Question: i am picking list of names from database, according to scenario each name exists many times in database, That's ok. Now i have filled a DROPDOWNLIST with those names but in drop down list each name appears several times:

but i want to display each name 1 time in DROPDOWN. I have used distict() but not working.
USING MVC 3, Linq to SQL
Controller:
'''
namespace EmployeeAttendance_app.Controllers
{
public class HomeController : Controller
{
EmployeeAtdDataContext DataContext = new EmployeeAtdDataContext();
public ActionResult Index()
{
ViewBag.Message = "Precise Technology Consultants";
//var EmployeeAtd = DataContext.GetAttendance_Sp();
IEnumerable<GetAtdRecord_SpResult> EmployeeAtd = DataContext.GetAtdRecord_Sp(null).ToList();
var names = (from n in DataContext.EmployeeAtds select n).Distinct();
//ViewData["EmplID"] = new SelectList(names, "EmplID", "EmplName");
return View(EmployeeAtd);
}
public ActionResult ddl()
{
var names = (from n in DataContext.EmployeeAtds select n).Distinct();
ViewData["EmplID"] = new SelectList(names, "EmplID", "EmplName");
return View();
}
public ActionResult showDDL(string EmplID)
{
ViewBag.EmplID = EmplID;
return View();
}
public ActionResult About()
{
return View();
}
'''
Views:
'''
@{
ViewBag.Title = "ddl";
}
<h2>ddl</h2>
@using (Html.BeginForm("showDDL", "Home", FormMethod.Get))
{
<fieldset>
Employers
@Html.DropDownList("EmplID", "Select Name")
<p>
<input type="submit" value="Submit" />
</p>
</fieldset>
}
'''
ModeL
'''
amespace EmployeeAttendance_app.Models
{
using System.Data.Linq;
using System.Data.Linq.Mapping;
using System.Data;
using System.Collections.Generic;
using System.Reflection;
using System.Linq;
using System.Linq.Expressions;
using System.ComponentModel;
using System;
[global::System.Data.Linq.Mapping.DatabaseAttribute(Name="a1")]
public partial class EmployeeAtdDataContext : System.Data.Linq.DataContext
{
private static System.Data.Linq.Mapping.MappingSource mappingSource = new AttributeMappingSource();
#region Extensibility Method Definitions
partial void OnCreated();
#endregion
public EmployeeAtdDataContext() :
base(global::System.Configuration.ConfigurationManager.ConnectionStrings["a1ConnectionString"].ConnectionString, mappingSource)
{
OnCreated();
}
public EmployeeAtdDataContext(string connection) :
base(connection, mappingSource)
{
OnCreated();
}
public EmployeeAtdDataContext(System.Data.IDbConnection connection) :
base(connection, mappingSource)
{
OnCreated();
}
public EmployeeAtdDataContext(string connection, System.Data.Linq.Mapping.MappingSource mappingSource) :
base(connection, mappingSource)
{
OnCreated();
}
public EmployeeAtdDataContext(System.Data.IDbConnection connection, System.Data.Linq.Mapping.MappingSource mappingSource) :
base(connection, mappingSource)
{
OnCreated();
}
public System.Data.Linq.Table<EmployeeAtd> EmployeeAtds
{
get
{
return this.GetTable<EmployeeAtd>();
}
}
[global::System.Data.Linq.Mapping.FunctionAttribute(Name="dbo.GetAtdRecord_Sp")]
public ISingleResult<GetAtdRecord_SpResult> GetAtdRecord_Sp([global::System.Data.Linq.Mapping.ParameterAttribute(Name="EmplID", DbType="Int")] System.Nullable<int> emplID)
{
IExecuteResult result = this.ExecuteMethodCall(this, ((MethodInfo)(MethodInfo.GetCurrentMethod())), emplID);
return ((ISingleResult<GetAtdRecord_SpResult>)(result.ReturnValue));
}
}
[global::System.Data.Linq.Mapping.TableAttribute(Name="dbo.V_EmployeeAtd")]
public partial class EmployeeAtd
{
private string _EmplID;
private string _EmplName;
private string _RecDate;
private string _RecTime;
private string _DeptName;
public EmployeeAtd()
{
}
[global::System.Data.Linq.Mapping.ColumnAttribute(Storage="_EmplID", DbType="Char(8) NOT NULL", CanBeNull=false)]
public string EmplID
{
get
{
return this._EmplID;
}
set
{
if ((this._EmplID != value))
{
this._EmplID = value;
}
}
}
[global::System.Data.Linq.Mapping.ColumnAttribute(Storage="_EmplName", DbType="NVarChar(40) NOT NULL", CanBeNull=false)]
public string EmplName
{
get
{
return this._EmplName;
}
set
{
if ((this._EmplName != value))
{
this._EmplName = value;
}
}
}
[global::System.Data.Linq.Mapping.ColumnAttribute(Storage="_RecDate", DbType="Char(10)")]
public string RecDate
{
get
{
return this._RecDate;
}
set
{
if ((this._RecDate != value))
{
this._RecDate = value;
}
}
}
[global::System.Data.Linq.Mapping.ColumnAttribute(Storage="_RecTime", DbType="Char(5)")]
public string RecTime
{
get
{
return this._RecTime;
}
set
{
if ((this._RecTime != value))
{
this._RecTime = value;
}
}
}
[global::System.Data.Linq.Mapping.ColumnAttribute(Storage="_DeptName", DbType="NVarChar(50)")]
public string DeptName
{
get
{
return this._DeptName;
}
set
{
if ((this._DeptName != value))
{
this._DeptName = value;
}
}
}
}
public partial class GetAtdRecord_SpResult
{
private string _EmplID;
private string _EmplName;
private string _InTime;
private string _OutTime;
private string _DateVisited;
private string _TimeWorked;
private string _OverTime;
public GetAtdRecord_SpResult()
{
}
[global::System.Data.Linq.Mapping.ColumnAttribute(Storage="_EmplID", DbType="Char(8) NOT NULL", CanBeNull=false)]
public string EmplID
{
get
{
return this._EmplID;
}
set
{
if ((this._EmplID != value))
{
this._EmplID = value;
}
}
}
[global::System.Data.Linq.Mapping.ColumnAttribute(Storage="_EmplName", DbType="NVarChar(40) NOT NULL", CanBeNull=false)]
public string EmplName
{
get
{
return this._EmplName;
}
set
{
if ((this._EmplName != value))
{
this._EmplName = value;
}
}
}
[global::System.Data.Linq.Mapping.ColumnAttribute(Storage="_InTime", DbType="Char(5)")]
public string InTime
{
get
{
return this._InTime;
}
set
{
if ((this._InTime != value))
{
this._InTime = value;
}
}
}
[global::System.Data.Linq.Mapping.ColumnAttribute(Storage="_OutTime", DbType="Char(5)")]
public string OutTime
{
get
{
return this._OutTime;
}
set
{
if ((this._OutTime != value))
{
this._OutTime = value;
}
}
}
[global::System.Data.Linq.Mapping.ColumnAttribute(Storage="_DateVisited", DbType="Char(10) NOT NULL", CanBeNull=false)]
public string DateVisited
{
get
{
return this._DateVisited;
}
set
{
if ((this._DateVisited != value))
{
this._DateVisited = value;
}
}
}
[global::System.Data.Linq.Mapping.ColumnAttribute(Storage="_TimeWorked", DbType="Char(5)")]
public string TimeWorked
{
get
{
return this._TimeWorked;
}
set
{
if ((this._TimeWorked != value))
{
this._TimeWorked = value;
}
}
}
[global::System.Data.Linq.Mapping.ColumnAttribute(Storage="_OverTime", DbType="VarChar(6)")]
public string OverTime
{
get
{
return this._OverTime;
}
set
{
if ((this._OverTime != value))
{
this._OverTime = value;
}
}
}
}
}
'''
# pragma warning restore 1591
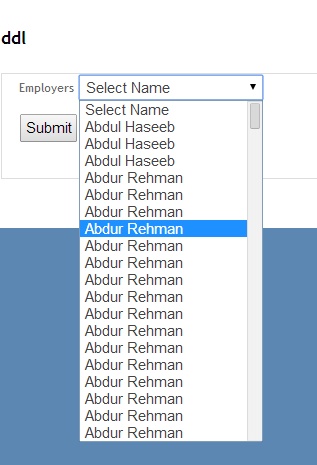
Answer: I think you are implementing distinct on n which contains all properties of class. You need to apply distinct on required columns only. Like
'''
var empList= DataContext.EmployeeAtds.Select(n => new
{
EmplID= n.EmplID,
EmplName= n.EmplName
}).Distinct().ToList();
'''
OR
'''
var empList= (from n in DataContext.EmployeeAtds select new{ EmplID= n.EmplID,
EmplName= n.EmplName}).Distinct();
'''